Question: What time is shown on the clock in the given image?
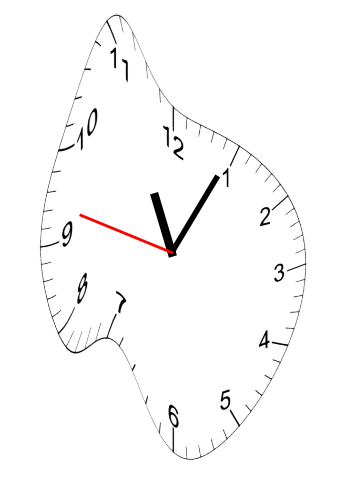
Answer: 11:04:47